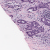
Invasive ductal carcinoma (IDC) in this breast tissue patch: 1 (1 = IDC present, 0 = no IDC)